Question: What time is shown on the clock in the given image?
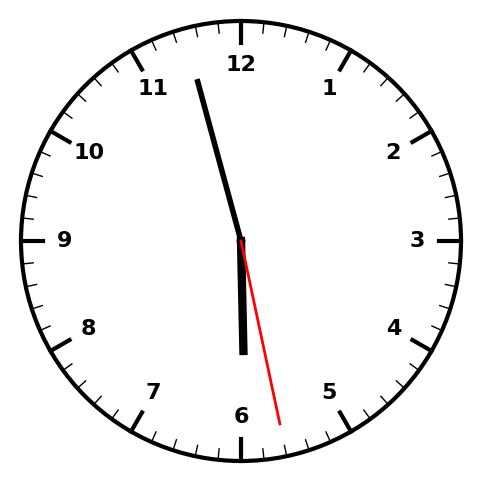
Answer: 05:57:28